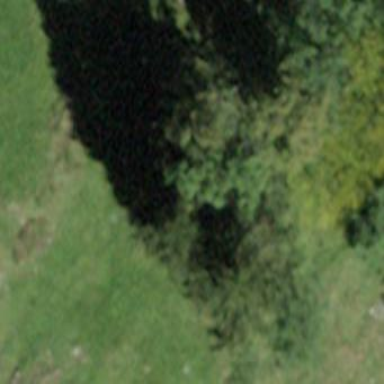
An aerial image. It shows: Serene woodland landscape.